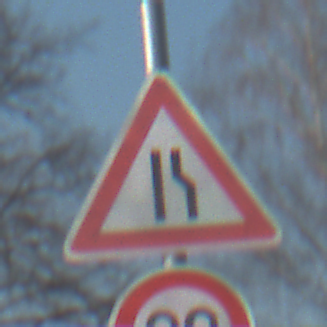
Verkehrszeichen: EinseitigVerengteFahrbahnRechts
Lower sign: Geschwindigkeit80
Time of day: MorningAfternoon
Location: Outdoor (Suburban)
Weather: PartlyCloudy
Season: NotSpecified
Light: Natural